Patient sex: M
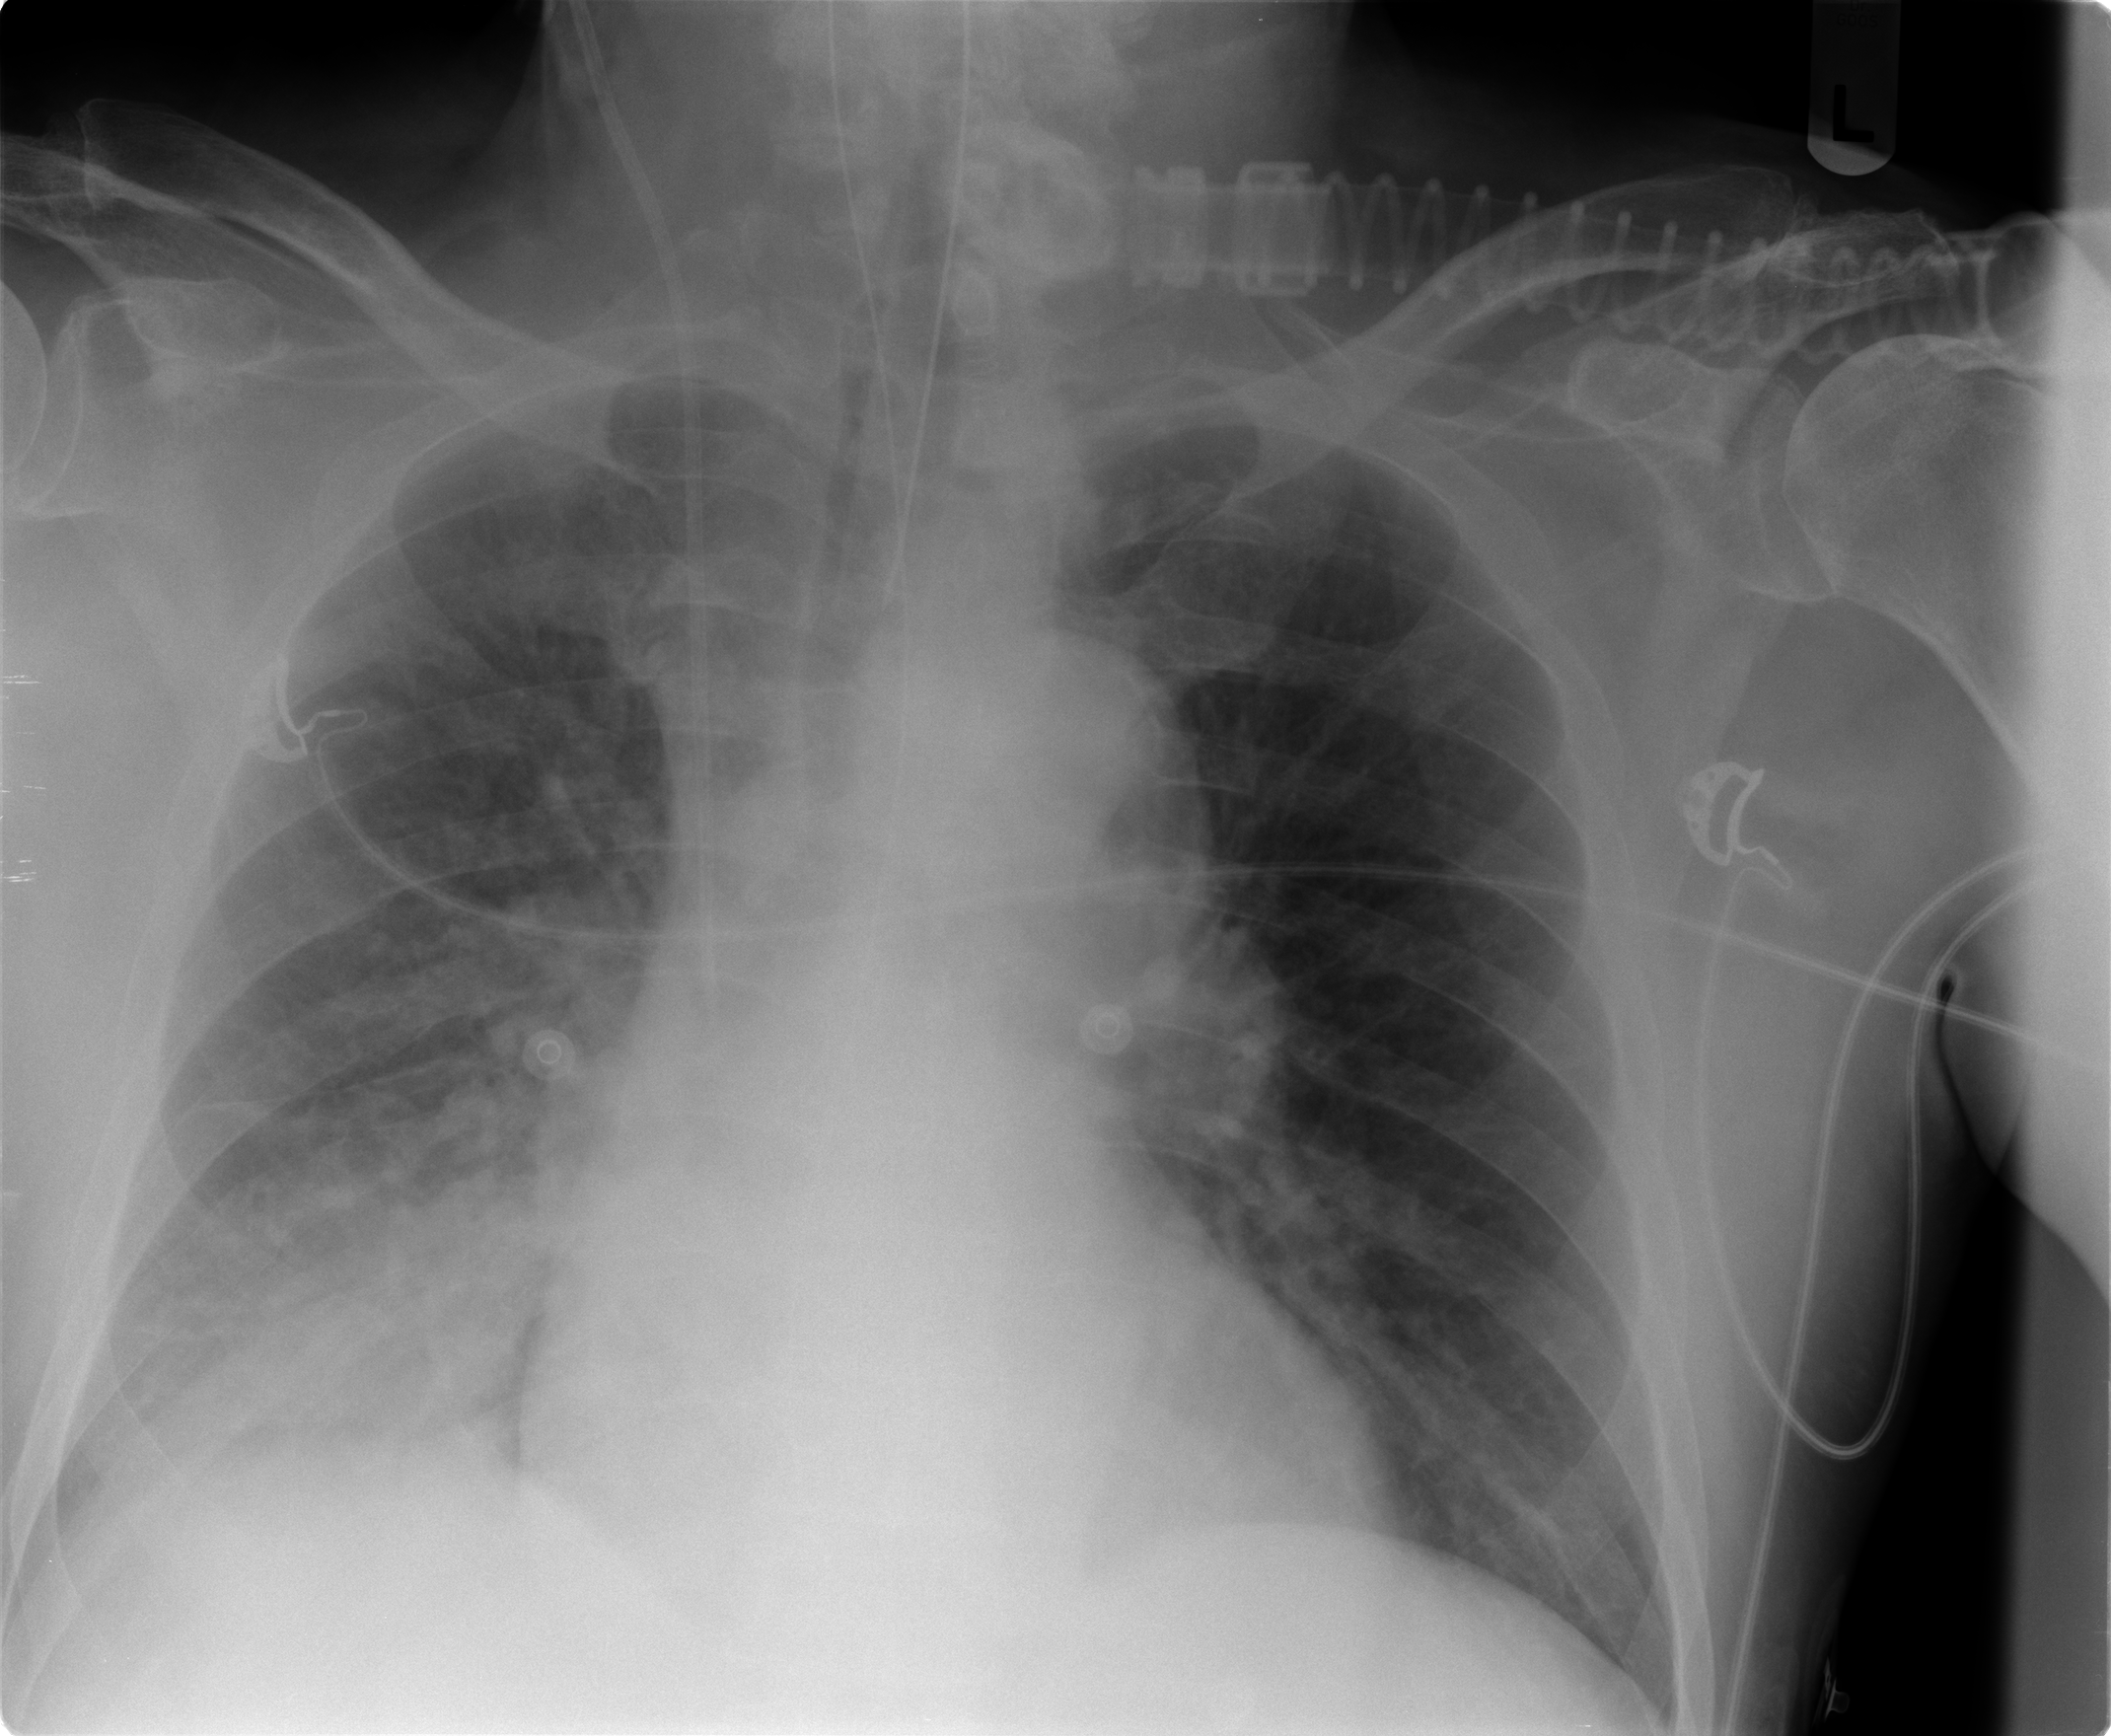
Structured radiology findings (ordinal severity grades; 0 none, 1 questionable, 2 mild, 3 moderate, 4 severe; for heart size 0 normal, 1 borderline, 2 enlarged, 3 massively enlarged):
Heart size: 0
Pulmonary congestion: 2
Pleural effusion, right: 3
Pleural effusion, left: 0
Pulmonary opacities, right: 2
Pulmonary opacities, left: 0
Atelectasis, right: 2
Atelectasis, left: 0